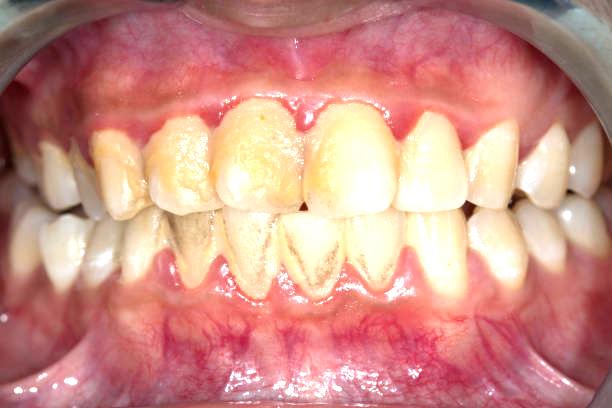
Condition: Gingivitis